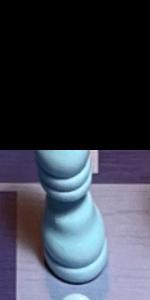
Label: Bishop_White